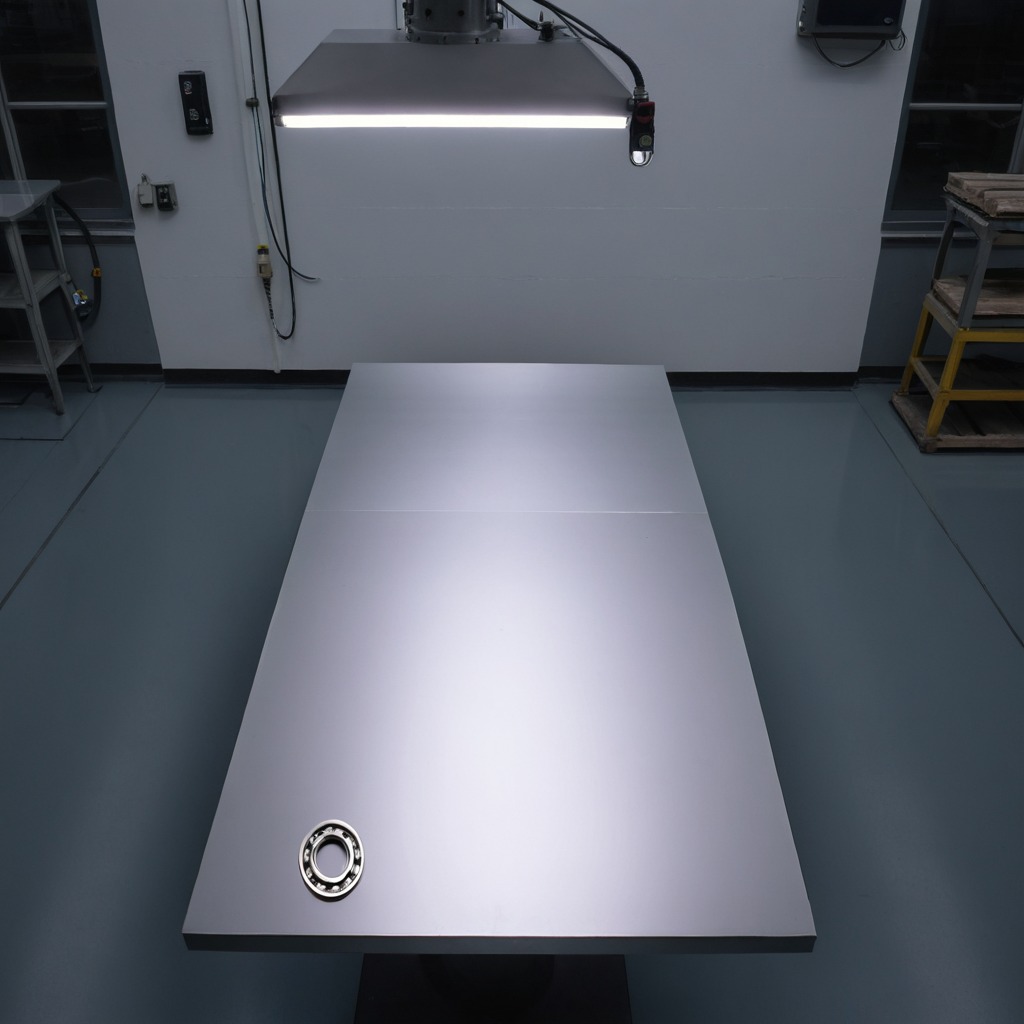
A metal ball bearing is lying on the tabletop.